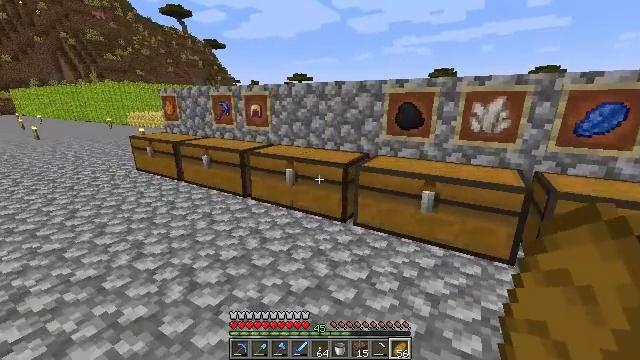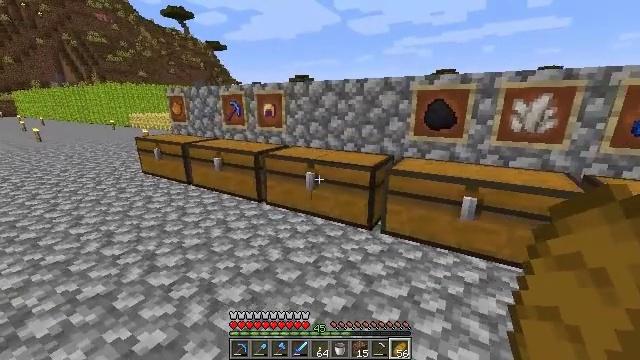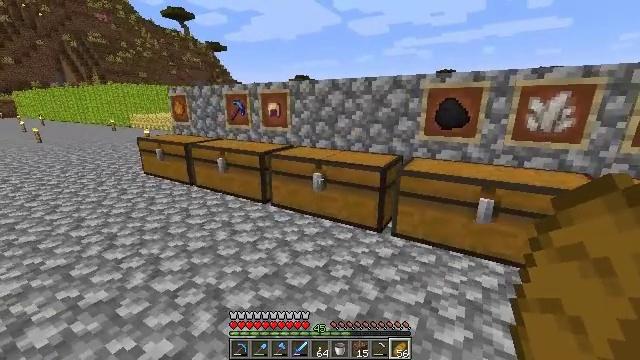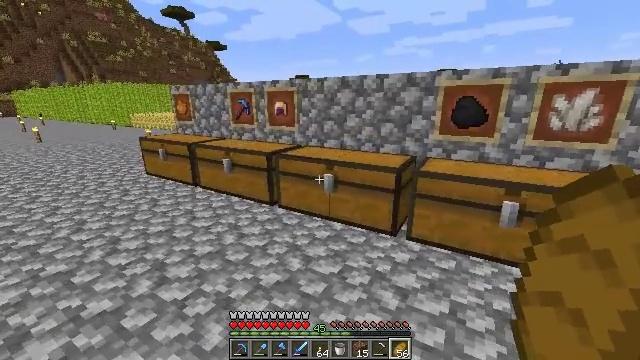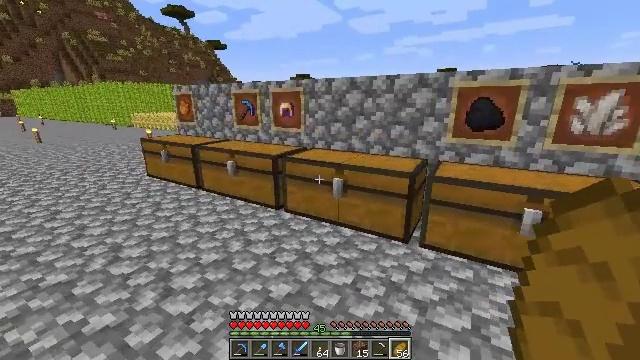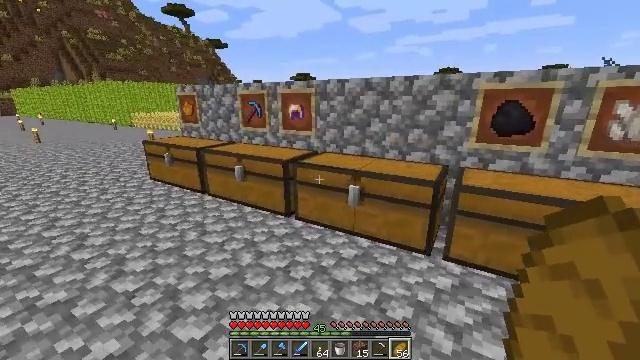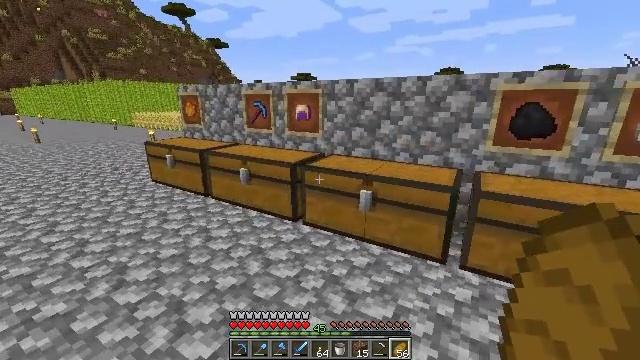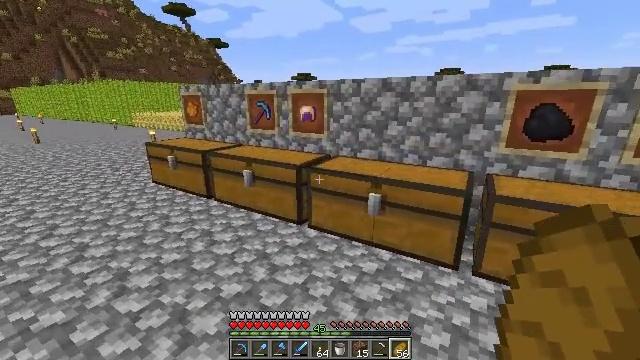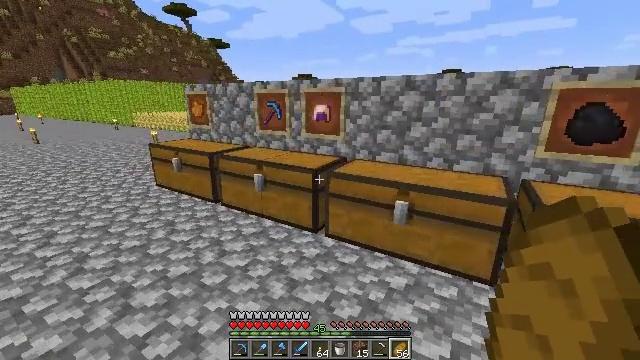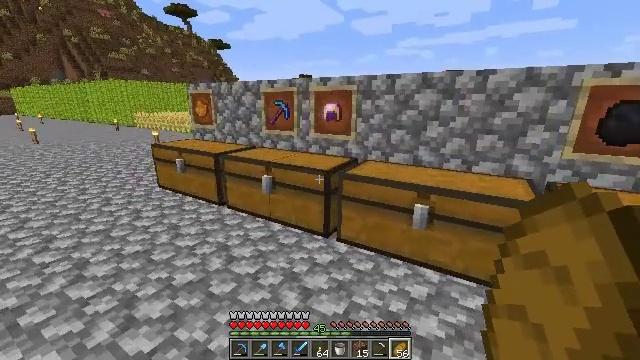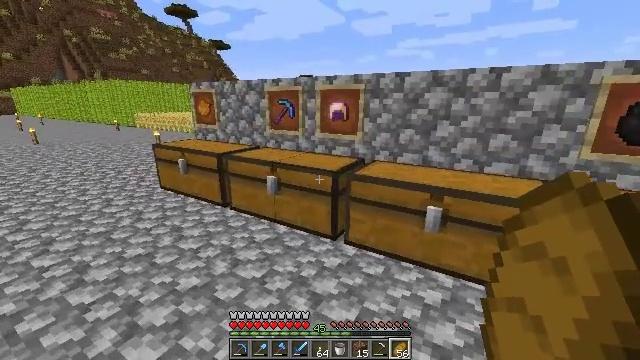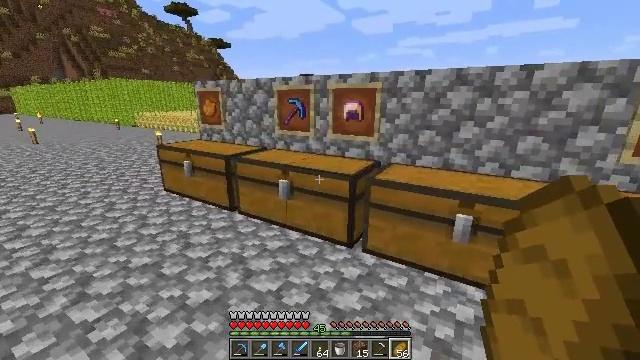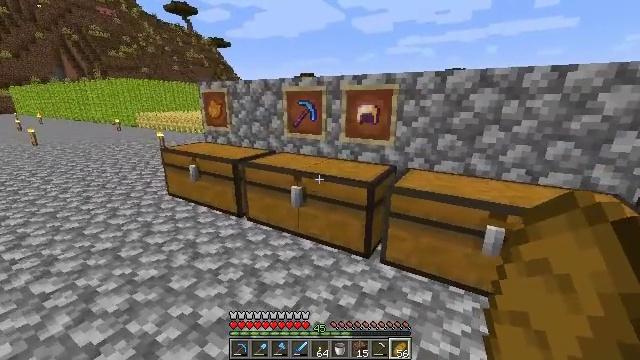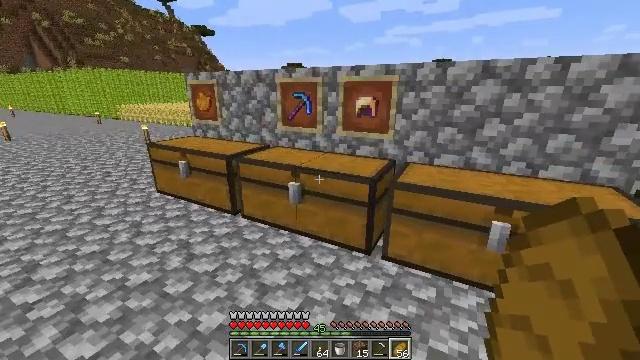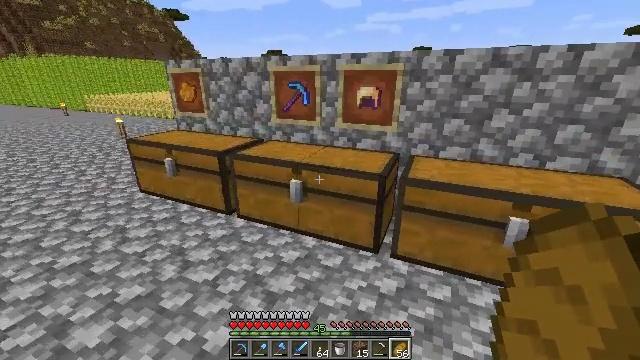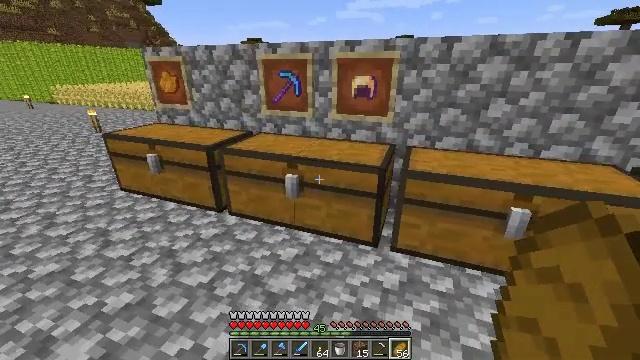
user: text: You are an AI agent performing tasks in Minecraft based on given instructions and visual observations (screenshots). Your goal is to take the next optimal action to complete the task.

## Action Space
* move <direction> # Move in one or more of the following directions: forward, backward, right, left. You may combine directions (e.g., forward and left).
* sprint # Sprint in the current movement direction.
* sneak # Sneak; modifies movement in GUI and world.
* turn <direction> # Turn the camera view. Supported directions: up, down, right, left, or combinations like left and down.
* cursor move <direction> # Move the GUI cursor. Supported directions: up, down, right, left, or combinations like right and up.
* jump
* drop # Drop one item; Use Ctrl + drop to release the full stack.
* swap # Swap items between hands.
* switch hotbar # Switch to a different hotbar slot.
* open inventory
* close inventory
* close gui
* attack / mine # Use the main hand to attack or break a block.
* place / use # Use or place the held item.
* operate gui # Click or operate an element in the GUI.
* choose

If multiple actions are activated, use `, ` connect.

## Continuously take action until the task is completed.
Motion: motion action
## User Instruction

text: Collect the lime bed for later use.
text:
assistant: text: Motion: move forward and move left
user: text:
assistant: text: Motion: move forward and move left
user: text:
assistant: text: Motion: move forward and move left
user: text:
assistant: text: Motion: move forward and move left
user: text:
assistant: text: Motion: move forward and move left
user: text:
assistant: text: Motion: move forward and move left
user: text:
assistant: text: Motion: move forward and move left
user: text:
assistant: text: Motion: move forward and move left
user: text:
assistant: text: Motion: move forward and move left
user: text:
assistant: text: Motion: move forward and move left
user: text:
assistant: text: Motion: move forward and move left
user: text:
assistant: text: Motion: move forward and move left
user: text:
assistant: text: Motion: move forward and move left, turn right and down
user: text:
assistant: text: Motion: move forward and move left, turn right and down
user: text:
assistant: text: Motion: turn right and down
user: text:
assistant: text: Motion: no_op
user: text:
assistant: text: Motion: no_op
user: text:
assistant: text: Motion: no_op
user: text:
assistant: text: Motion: no_op
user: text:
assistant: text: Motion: no_op
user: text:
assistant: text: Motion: turn down
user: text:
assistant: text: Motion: turn down
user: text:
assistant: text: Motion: move forward
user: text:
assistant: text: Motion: move forward, use / place
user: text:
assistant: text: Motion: move forward, use / place
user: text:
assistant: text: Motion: use / place
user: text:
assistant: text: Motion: use / place
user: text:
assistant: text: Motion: no_op
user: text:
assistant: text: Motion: no_op
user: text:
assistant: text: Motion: no_op